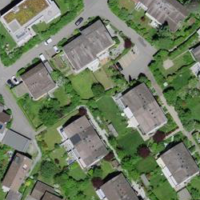
EUNIS habitat code: 55
Species observed at this site:
Filipendula ulmaria